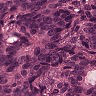
Metastatic tissue present: yes